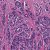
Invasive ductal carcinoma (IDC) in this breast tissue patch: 1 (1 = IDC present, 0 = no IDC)